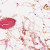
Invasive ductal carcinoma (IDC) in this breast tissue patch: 0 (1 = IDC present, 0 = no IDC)